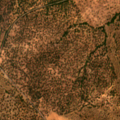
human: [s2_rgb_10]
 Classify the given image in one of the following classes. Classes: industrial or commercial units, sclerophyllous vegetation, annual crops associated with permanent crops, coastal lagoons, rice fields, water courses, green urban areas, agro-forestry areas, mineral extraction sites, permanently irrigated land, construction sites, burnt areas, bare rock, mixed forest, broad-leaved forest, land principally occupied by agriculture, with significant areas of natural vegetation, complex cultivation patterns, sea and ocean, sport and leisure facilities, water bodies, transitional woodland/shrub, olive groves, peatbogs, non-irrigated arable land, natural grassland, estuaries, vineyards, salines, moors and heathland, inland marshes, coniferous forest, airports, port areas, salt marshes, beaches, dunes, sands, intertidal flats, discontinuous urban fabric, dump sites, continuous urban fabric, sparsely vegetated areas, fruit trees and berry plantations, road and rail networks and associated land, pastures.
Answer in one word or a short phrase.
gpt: non-irrigated arable land, complex cultivation patterns, agro-forestry areas, broad-leaved forest, transitional woodland/shrub